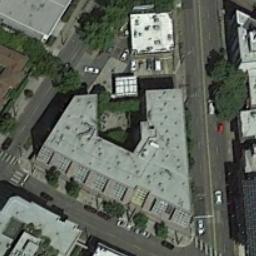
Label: commercial_area